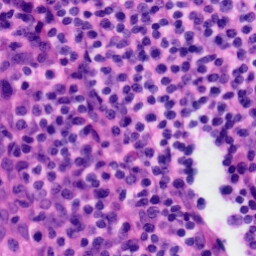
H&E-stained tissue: Tonsil